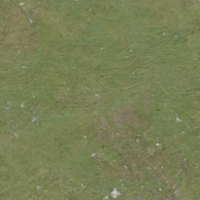
EUNIS habitat code: 26
Species observed at this site:
Marmota marmota